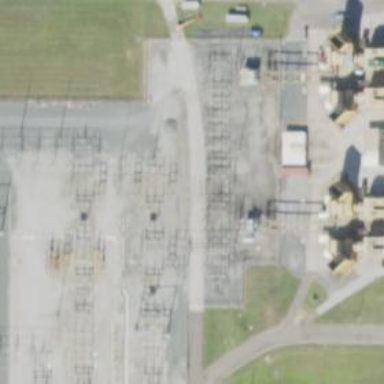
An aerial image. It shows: Switch for power supply.